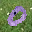
Label: 0